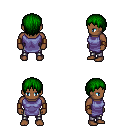
a pixel art fantasy rpg character, male body template, human, dark skin, chain tabard jacket, metal pants, green plain hairstyle, leather bracers, four views (front, back, left, right), 2x2 character sprite sheet, small pixel art, hard edges, no anti-aliasing